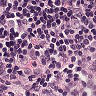
Metastatic tissue present: no